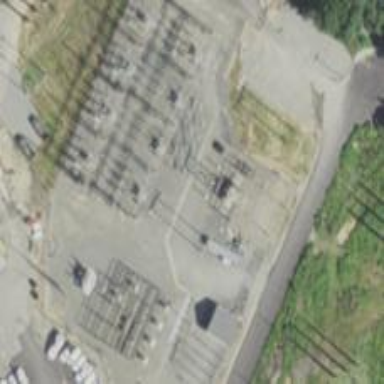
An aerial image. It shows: Switch used for power control.